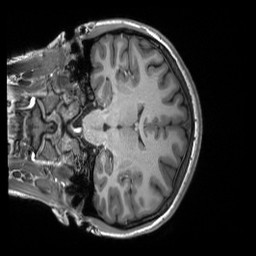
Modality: T1w
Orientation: coronal
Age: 18
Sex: female
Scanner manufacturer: siemens
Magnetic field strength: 3 T
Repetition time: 2.3 s
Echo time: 0.00298 s